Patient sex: M
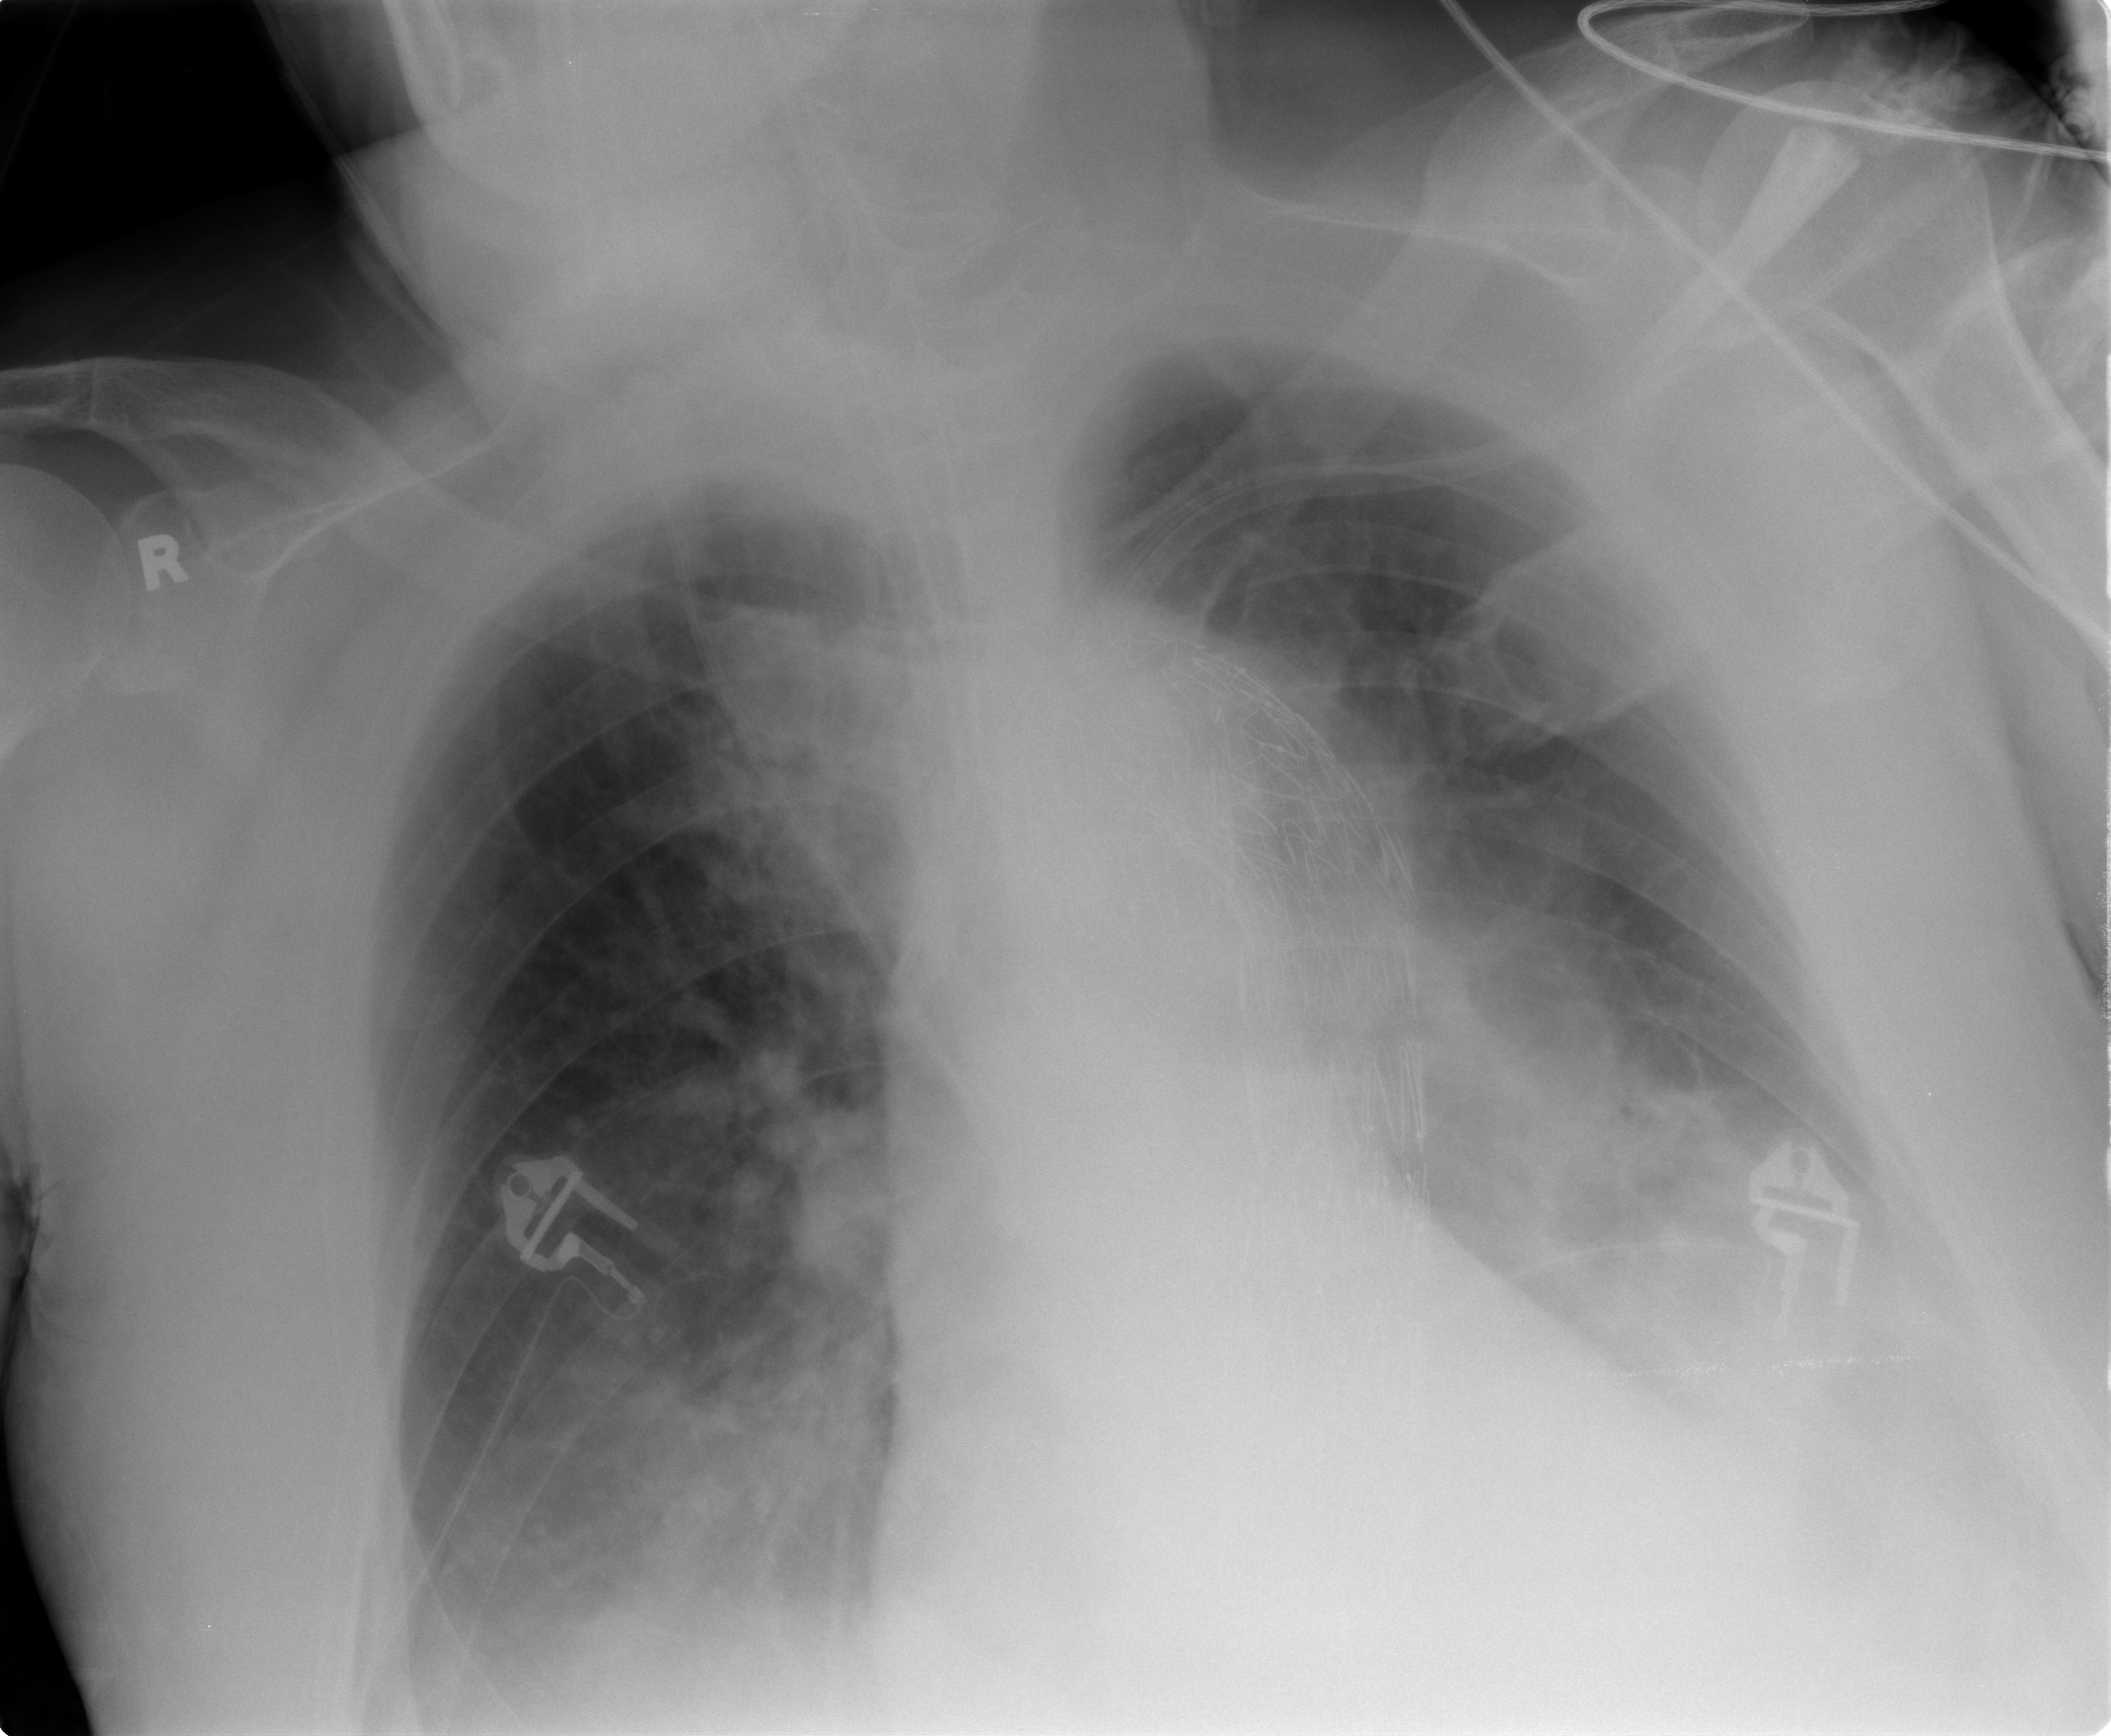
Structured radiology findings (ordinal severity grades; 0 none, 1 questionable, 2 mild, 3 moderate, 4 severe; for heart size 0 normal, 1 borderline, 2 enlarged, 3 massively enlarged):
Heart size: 2
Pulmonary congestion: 3
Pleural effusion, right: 2
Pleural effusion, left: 3
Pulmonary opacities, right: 0
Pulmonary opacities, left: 0
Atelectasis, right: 2
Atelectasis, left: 2